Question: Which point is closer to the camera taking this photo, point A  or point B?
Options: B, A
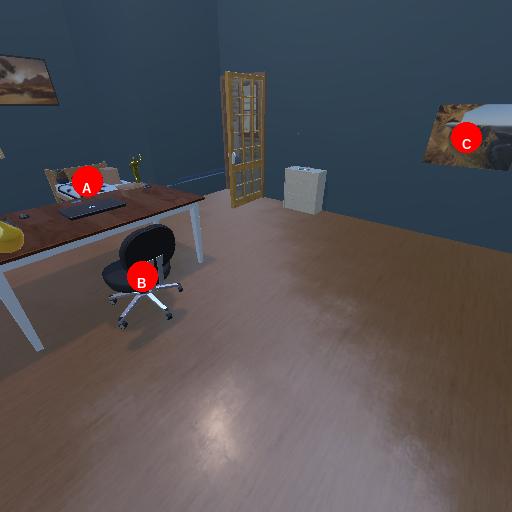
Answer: B